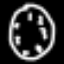
Label: clock